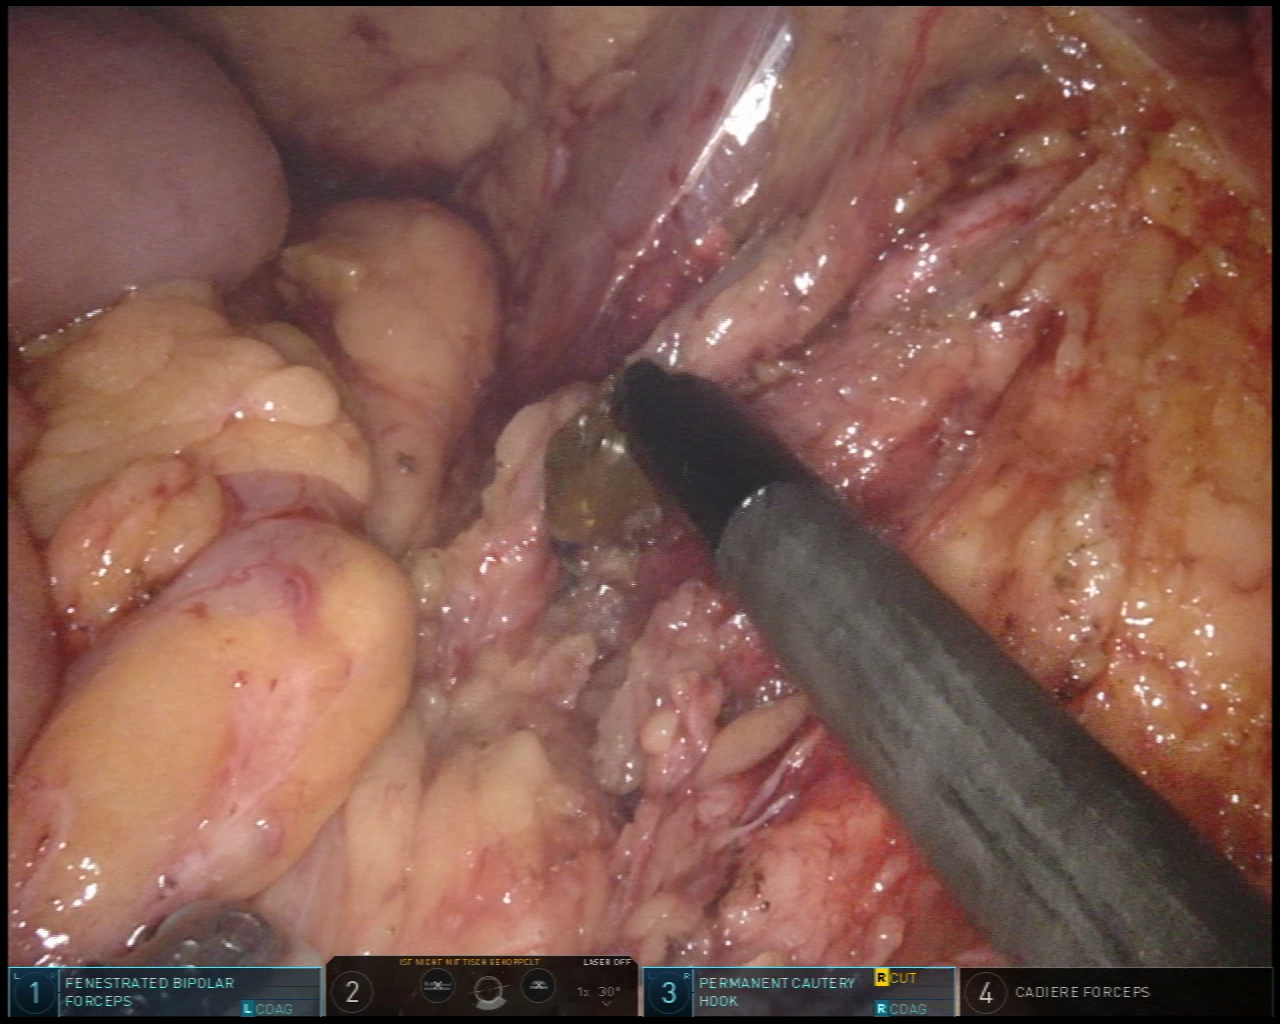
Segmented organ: ureter
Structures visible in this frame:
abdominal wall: no
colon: yes
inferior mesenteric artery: no
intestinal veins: no
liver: no
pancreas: no
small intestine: no
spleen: no
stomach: no
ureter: yes
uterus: no
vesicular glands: no